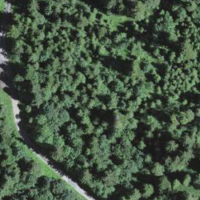
EUNIS habitat code: 43
Species observed at this site:
Petasites albus